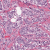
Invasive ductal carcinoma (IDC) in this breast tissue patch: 1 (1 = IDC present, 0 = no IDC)